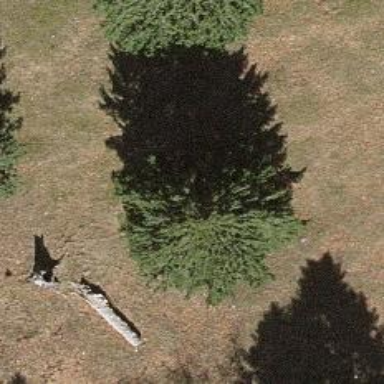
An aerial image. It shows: Beautiful tree in nature.